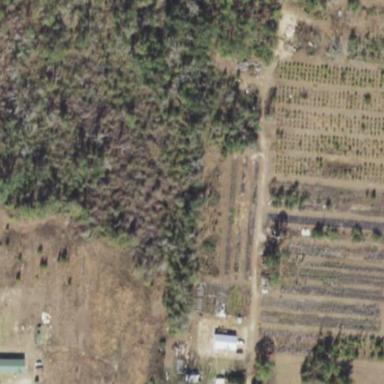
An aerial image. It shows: Plant nursery area.